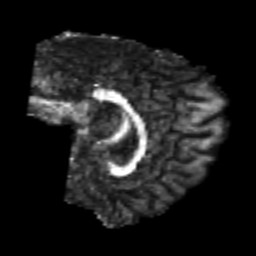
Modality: FA
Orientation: sagittal
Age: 23
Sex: male
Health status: healthy
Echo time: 0.074 s